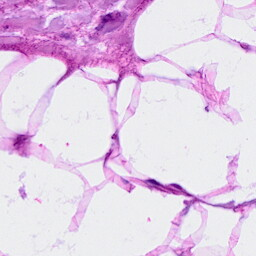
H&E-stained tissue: Breast